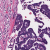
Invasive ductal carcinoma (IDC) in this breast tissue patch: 1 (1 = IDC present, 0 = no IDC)